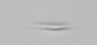
Label: Cylindrotheca_morphotype1